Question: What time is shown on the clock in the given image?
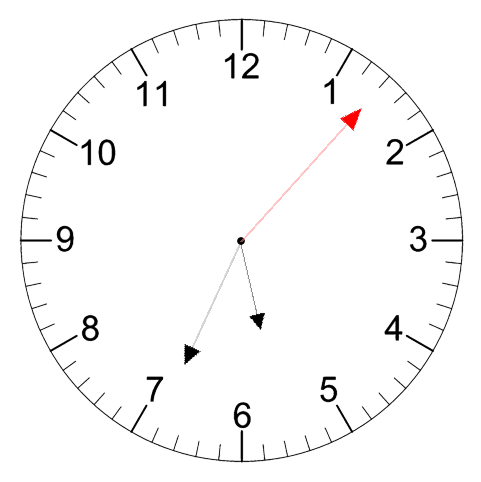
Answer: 05:34:07